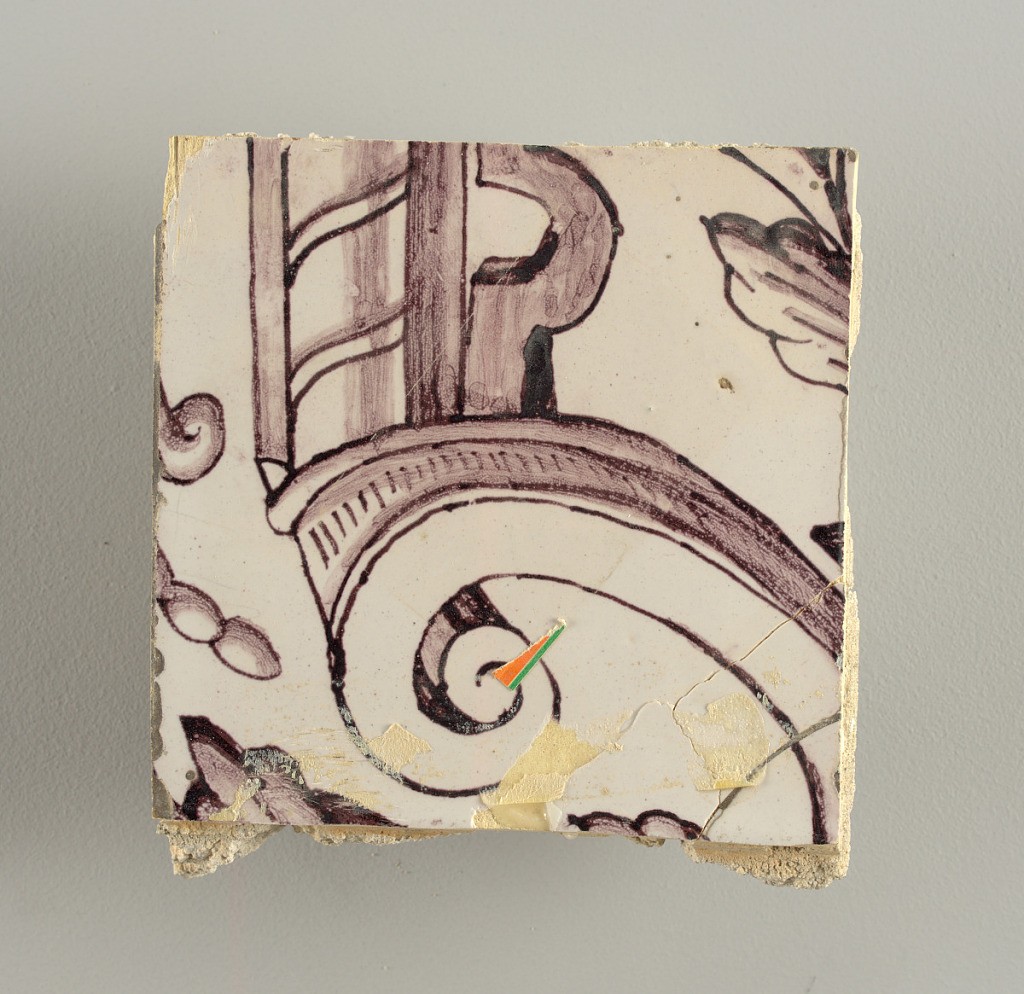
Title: Wall facing
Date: ca. 1725
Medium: Tin-glazed earthenware, underglaze
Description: Horizontal rectangle.  Thirty-seven tiles wide and twenty-one high with opening for door or window nineteen and one-half tiles high and twelve wide.  To left and right of opening, centered canopy above. Left, woman representing Hope, right, a sculputure urn.  Centered above opening, a mascaron.  Arabesque design of foliage.